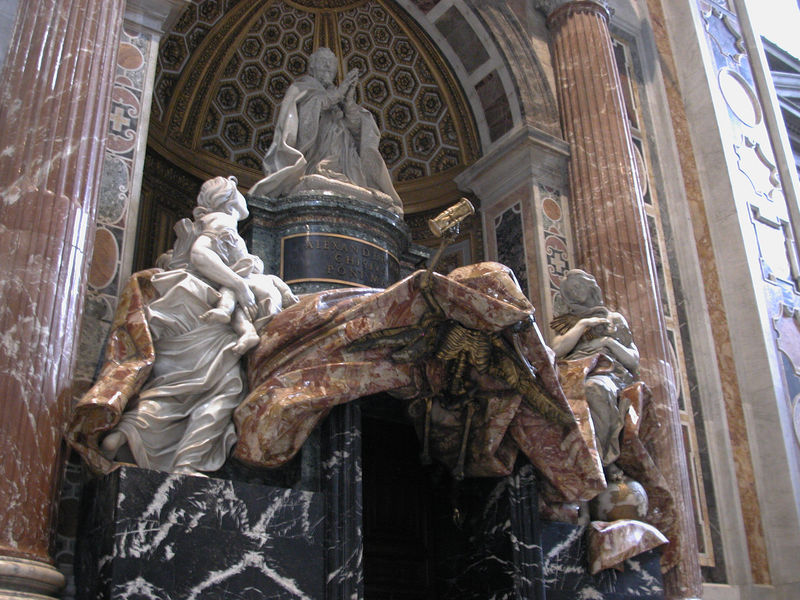
Titel: Grabmal für Papst Alexander VII.
Künstler: Giovanni Lorenzo Bernini
Standort: Rom, S. Pietro (EU - I - Latium)
Schlagwörter: flügel, mann, weiß, frauen, frau, marmor, schwarz, säulen, tür, rot, tuch, ornament, barock, tod, kirche, figur, gold, mantel, kind, skulptur, statue, italien, perspektive, baby, figuren, rundbogen, kuppel, papst, inschrift, granit, foto, fotografie, stillen, beten, gebet, rom, skelett, statuen, grab, roman, apsis, kapelle, vatikan, stundenglas, betend, bitte, grabmal, monument, marmorierung, gerippe, skellett, grabkammer, stele, madonna mit kind, marmot, skellet, frau mit kind, grabmonument, despair, carrara, geripe, rust